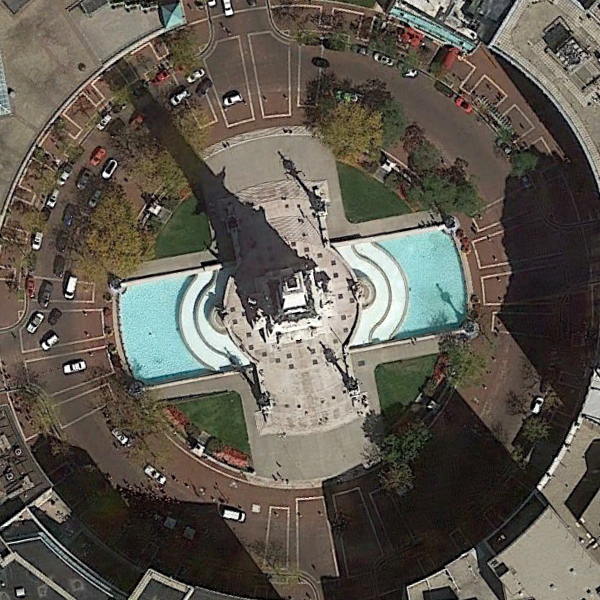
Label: Square